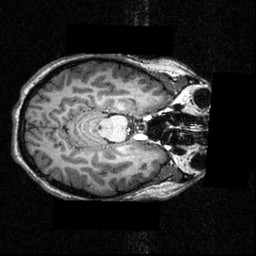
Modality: T1w
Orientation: axial
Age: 22
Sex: female
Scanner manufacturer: siemens
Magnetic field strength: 3.951 T
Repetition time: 1.5 s
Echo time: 0.00335 s